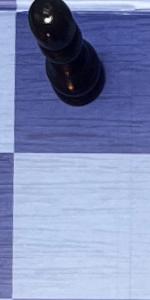
Label: Empty